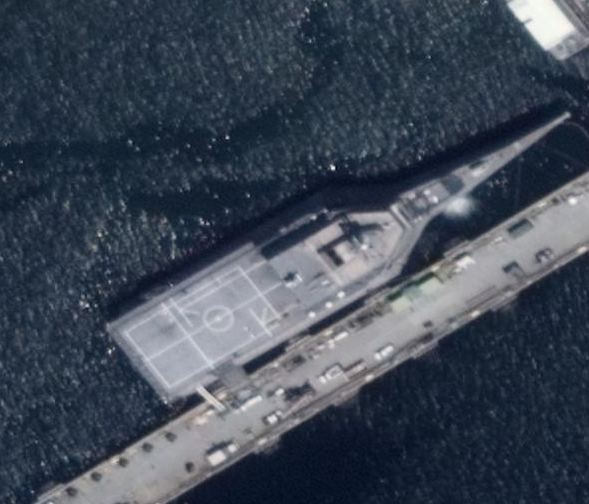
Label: Independence-class_combat_ship